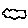
Label: cloud